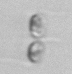
Label: Chaetoceros